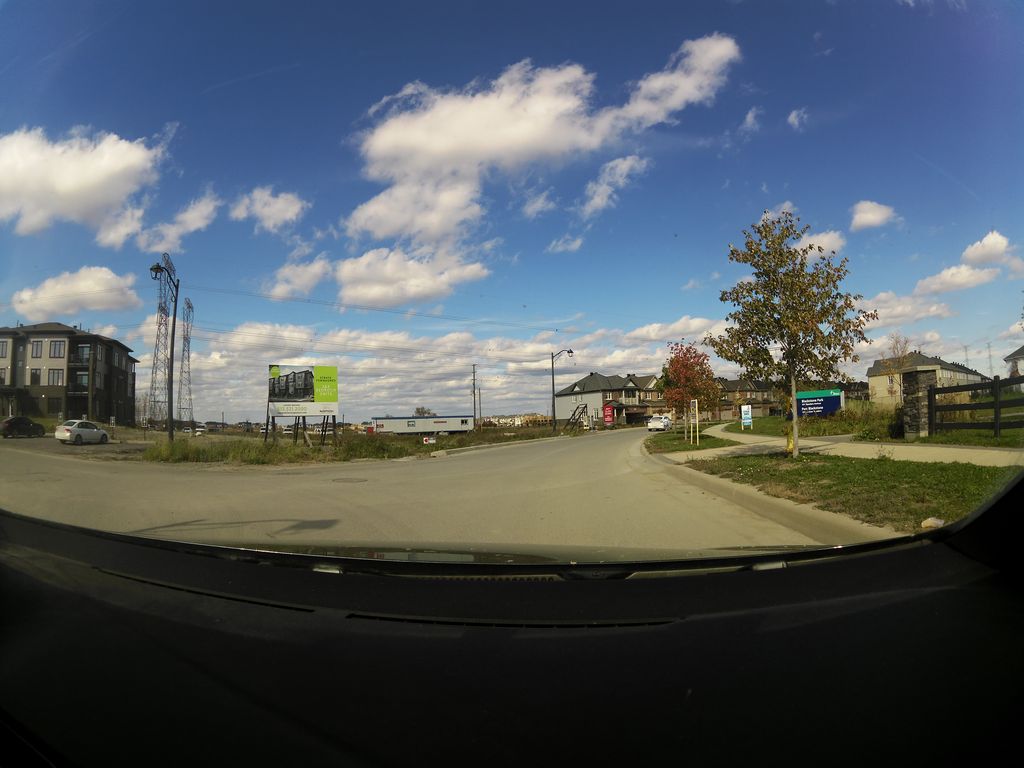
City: ottawa-gatineau